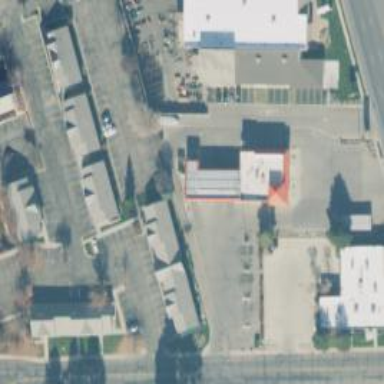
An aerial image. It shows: Commercial area.